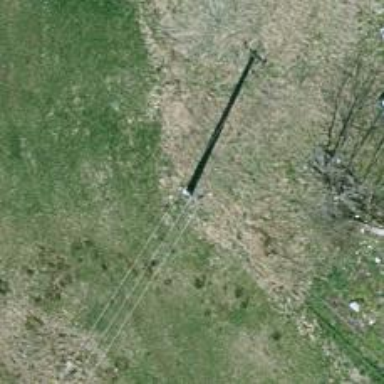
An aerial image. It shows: Concrete power pole.